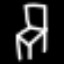
Label: chair